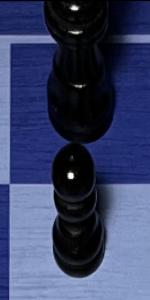
Label: Pawn_Black